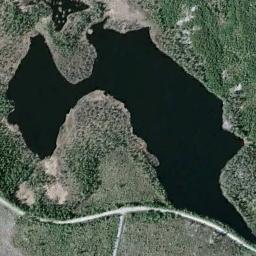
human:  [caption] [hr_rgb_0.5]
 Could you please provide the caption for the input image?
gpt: There are several roads and many trees beside the lake .

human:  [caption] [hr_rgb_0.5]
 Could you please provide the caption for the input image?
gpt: The lake with curved shores lies in a sparse forest and the water is dark blue .

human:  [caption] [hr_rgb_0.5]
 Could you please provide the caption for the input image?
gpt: An irregularly shaped blue lake on the ground with lush green vegetation .

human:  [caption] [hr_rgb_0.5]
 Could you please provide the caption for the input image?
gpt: The lake in the picture is winding .

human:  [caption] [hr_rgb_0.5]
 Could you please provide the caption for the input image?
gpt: There are green around the lake beside a road .